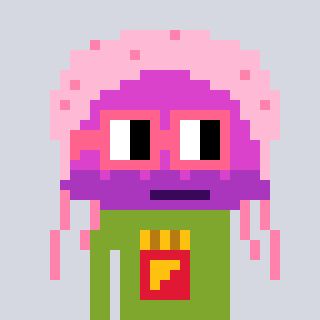
a pixel art character with square pink glasses, a jellyfish-shaped head and a slimegreen-colored body on a cool background